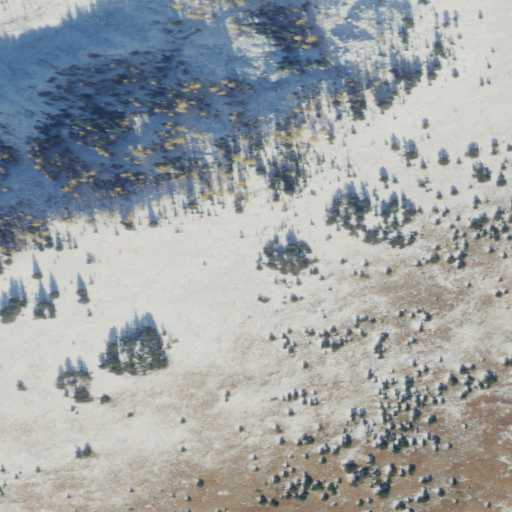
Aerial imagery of ridge(s) in Washington named Freezeout Ridge containing shrub and evergreen forest